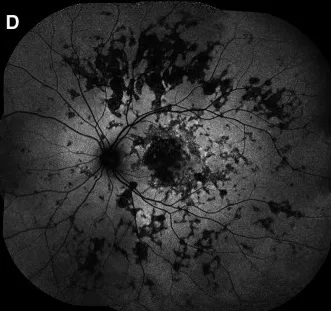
Patient 4. (C,D) At 5 month follow up, there appears to be no obvious new lesions/progression or active hyperfluorescent lesions.
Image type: ophthalmic_imaging (autofluorescence)